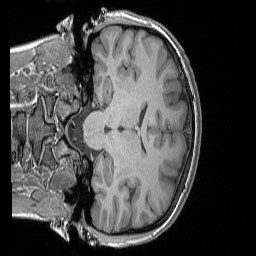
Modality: T1w
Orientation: coronal
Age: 20
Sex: female
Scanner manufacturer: siemens
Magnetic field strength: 3 T
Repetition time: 1.9 s
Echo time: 0.00302 s